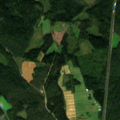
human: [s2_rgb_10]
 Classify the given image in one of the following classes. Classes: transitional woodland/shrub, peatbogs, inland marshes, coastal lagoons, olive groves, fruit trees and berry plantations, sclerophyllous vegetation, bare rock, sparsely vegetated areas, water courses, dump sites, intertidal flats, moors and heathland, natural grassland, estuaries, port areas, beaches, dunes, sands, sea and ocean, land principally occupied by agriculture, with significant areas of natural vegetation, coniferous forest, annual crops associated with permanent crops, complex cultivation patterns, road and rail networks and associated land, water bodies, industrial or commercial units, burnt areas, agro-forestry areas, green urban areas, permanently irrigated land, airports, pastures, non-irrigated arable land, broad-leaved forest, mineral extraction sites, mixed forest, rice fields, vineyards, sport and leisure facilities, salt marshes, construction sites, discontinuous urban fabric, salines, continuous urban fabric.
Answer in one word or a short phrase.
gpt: land principally occupied by agriculture, with significant areas of natural vegetation, coniferous forest, mixed forest, transitional woodland/shrub